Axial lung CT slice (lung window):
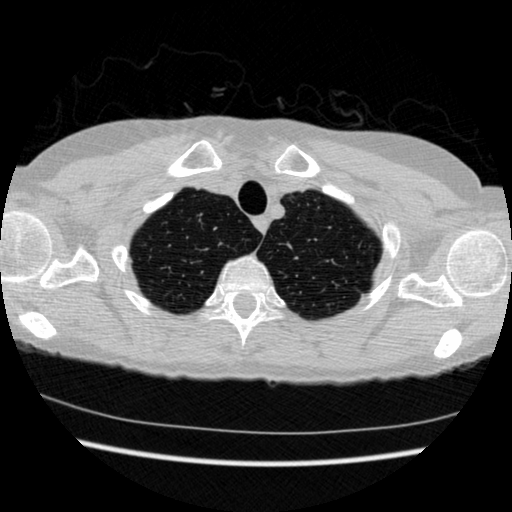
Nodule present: no